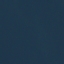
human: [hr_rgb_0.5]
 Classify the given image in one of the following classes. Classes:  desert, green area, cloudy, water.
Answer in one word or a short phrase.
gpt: water